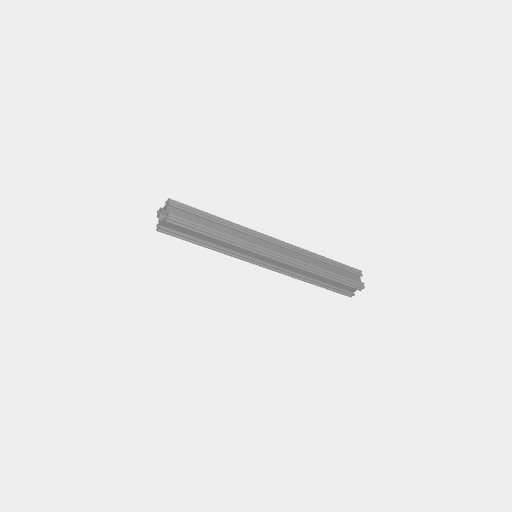
Part: GoRAIL240